Question: I set up a simple form to upload files using KendoUI, and looks and works great on my dev machine (OSX Apache), but uploaded to my server (Linux Apache) it looks bad as you can see in the images. I tested with same results in both firefox and chrome, and both are fine from local copy and bad from remote. I have tripple checked that all the files are the same on both local and remote servers.

My code is as follows...
'''
<!doctype html>
<html>
<head>
<title>Test | Animation Tool</title>
<link href="./kendo/styles/kendo.common.min.css" rel="stylesheet"/>
<link href="./kendo/styles/kendo.kendo.min.css" rel="stylesheet"/>
<script src="./jquery.js"></script>
<script src="./kendo/js/kendo.all.min.js"></script>
<style type="text/css">
body{
background-Color: #f78049;
background-image: url(stripe.png);
background-repeat: repeat-y;
margin:0;padding:0;
font-family:sans-serif;
}
#sidebar{
background-Color: #f78049;
border: 3px solid #ef652a;
margin:0;padding:0;
width: 300px;
float: left;
height: 900px;
}
.step{
border-top: 3px solid #ef652a;
}
.step p.first{
display: inline;
}
.step-id{
background-color: #ef652a;
-moz-border-radius: 7px;
font-size: 30px;
margin: .2em .2em .2em 0;
padding: .1em .2em;
}
.t-button{
margin: 0 37px 0 37px;
width:203px;
top: 10px;
}
button.t-button{
margin: .2em 37px .2em 37px;
width:220px;
}
.t-upload-files{
margin: 0.2em 2.6em 1em;
}
#main{
float:left;
}
h1, h2{
margin:0;padding:0 0 0.3em;
text-align:center;
color:#ffd;
}
#phone,#anim{
width:401px;
height:875px;
background-image:url(phone.png);
position: absolute;
top:10px;
left:350px;
}
#anim{
background-image:url("files/spec.png");
background-position:0 0;
background-repeat:no-repeat;
height:480px;
left:391px;
top:144px;
width:320px;
}
a img{
border:none;
}
</style>
<script type="text/javascript">
$(function(){
var i=0, x={timer:null, frames:4, frameWidth:320, frameRate:150};
var addTestFile = function(filename){
$('#test-files').append(
$('<button />').addClass('t-button custom').html(filename).click(function(){
$anim = $('#anim').css({backgroundImage:'url("files/'+filename+'")'})
var loop = function(){
$anim.css({backgroundPosition:"0 0"}).animate({borderWidth:0},150,function(){
$anim.css({backgroundPosition:"-320px 0"}).animate({borderWidth:0},150,function(){
$anim.css({backgroundPosition:"-640px 0"}).animate({borderWidth:0},150,function(){
$anim.css({backgroundPosition:"-960px 0"}).animate({backgroundPosition:"-640px 0"},250,function(){
})
})
})
})
}
clearInterval(x.timer)
x.timer = setInterval(function(){
loop()
}, 950)
})
)
}
$.get('files.php',function(d){
$.each(d, function(i,file){
addTestFile(file)
})
})
$("#files").kendoUpload({
async: {
saveUrl: "./save.php",
// removeUrl: "./remove.php",
autoUpload: true
},
showFileList: true,
success: function(e){
$('.t-file').last().siblings().remove()
var filename = e.files[0].name.replace(/\s/g,'-')
$('#test-files button').filter(function(){
return $(this).text() == filename
}).remove()
addTestFile(filename)
console.log('uploaded' + e.files[0].name);
// return true;
},
error: function(e){
console.log("Error (" + e.operation + ")");
e.preventDefault(); // Suppress error message
}
});
});
</script>
</head>
<body>
<div id="sidebar">
<h2>Animation Tool</h2>
<div id='one' class='step'>
<span class='step-id'>1</span>
<p class="first">Get the specification image</p>
<p><a href="getspec.php" class='t-button'>Download image...</a></p>
</div>
<div id='two' class='step'>
<span class='step-id'>2</span>
<p class="first">Edit the downloaded image file</p>
</div>
<div id='three' class='step'>
<span class='step-id'>3</span>
<p class="first">Upload your edited file</p>
<input name="files" id="files" type="file" />
</div>
<div id='two' class='step'>
<span class='step-id'>4</span>
<p class='first'>Test you animation</p>
<span id='test-files'></span>
</div>
</div>
<div id="main">
<div id="anim"></div>
<div id="phone"></div>
</div>
</body>
</html>
'''
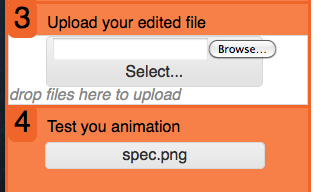
Answer: My guess is one of the css files is not getting pulled in. I created a fiddle here where I left out the and the result is not exactly the same as yours, but too darn close.
<URL>
Check your css references and make sure they are all correct and loaded in.